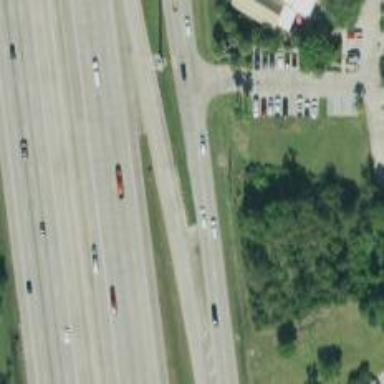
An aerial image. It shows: Secondary road with frontage road alongside.